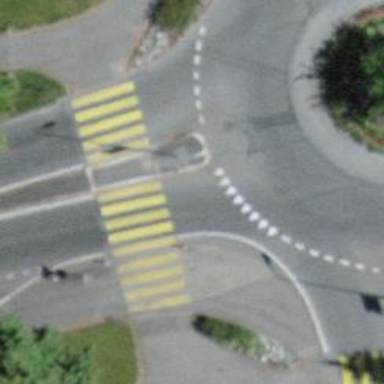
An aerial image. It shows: Marked road crossing.